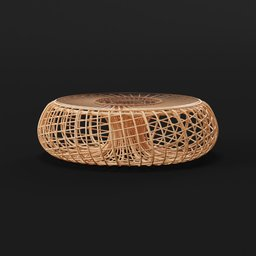
Label: furniture